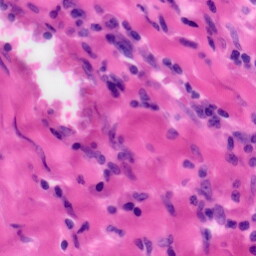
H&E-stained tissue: Tonsil